Question: Platform: XCode 6.0 + iOS 7.0.4
Running the following code on iPad mini retina and expect the image of 'tmpLbl' and 'node' to render identically because the latter is initialized with the texture of the former, via 'textureFromNode'. In reality 'tmpLbl', which is an 'SKLabelNode', renders at retina resolution but 'node', which is supposed to be a copy, is blurry, appearing to be a double-scaled rendition of a half-sized texture.
I saw a post suggesting to put the source ('tmpLbl' in the sample below) on the scene but it makes no difference, as illustrated by the sample.
Any advice on:
1. how to make this work using any sort of approach
2. how to make this work without having the source node (tmpLbl below) ever rendered on the screen
Sample code:
'''
- (void)didMoveToView:(SKView *)view {
SKLabelNode *tmpLbl = [SKLabelNode labelNodeWithFontNamed: @"Futura"];
tmpLbl.position = CGPointMake(100, 100);
[self addChild: tmpLbl];
tmpLbl.fontSize = 125;
tmpLbl.fontColor = [SKColor colorWithRed:0.8 green:0.0 blue:0.0 alpha:1.0];
tmpLbl.text = @"a";
SKTexture *texture = [view textureFromNode: tmpLbl];
SKNode *node = [SKSpriteNode spriteNodeWithTexture:texture];
node.position = CGPointMake(200, 130);
[self addChild:node];
return;
}
'''
Rendering result; the left side "a" is via SKLabelNode, the right side one is via textureFromNode and spriteNodeWithTexture:

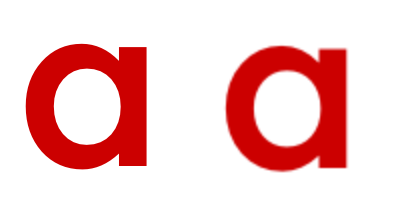
Answer: Solution to the problem: it is necessary but not sufficient for the source node-tree passed to 'textureFromNode' to be part of the scene as suggested by others. Another condition for the returned texture to be of "retina resolution" is that 'textureFromNode:' is called not earlier (per the results of my experiments) than the first call to 'SKScene update:'. (Update: on XCode 5.0.1 'textureFromNode:' must be called in during or after the second call to 'update:'; 'textureFromNode' during the first call still produces non-retina texture.)
Just by moving the code in the question above to the 'update:' function the resulting texture will have all the pixels for retina rendering. What is frustrating is that the texture will be double the size of the source node (tree) in both directions and initializing a new sprite with the returned sprite will produce a double-size sprite (that is rendered with interpolation). It is clear that the SKTexture class has an internal 'scale' property, just like UIImage. SpriteKit sets this property when creating the texture from a file with the '@2x' suffix but not when the texture is created via 'textureFromNode'. This is very unfortunate because this forces the application developer to track the scale manually unless the texture is created from an image resource.
The updated sample below includes the following changes compared to the original in the question:
- 'textureFromNode:''update:'-
With these changes the two 'a' images are rendered identically.
---
Rendering result with the updated code. The right-hand-side image is not blurry anymore: